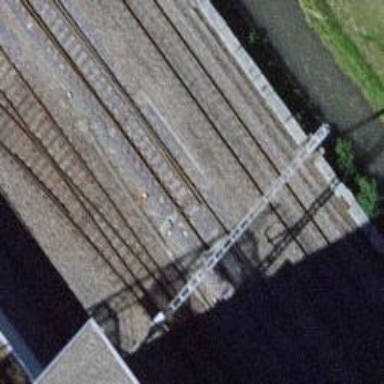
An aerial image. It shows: Single-track railway with electrified contact lines.